Field crop: maize
Growth stage: 2
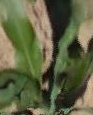
Species: maize